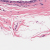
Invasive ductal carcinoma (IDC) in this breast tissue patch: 0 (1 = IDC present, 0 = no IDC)